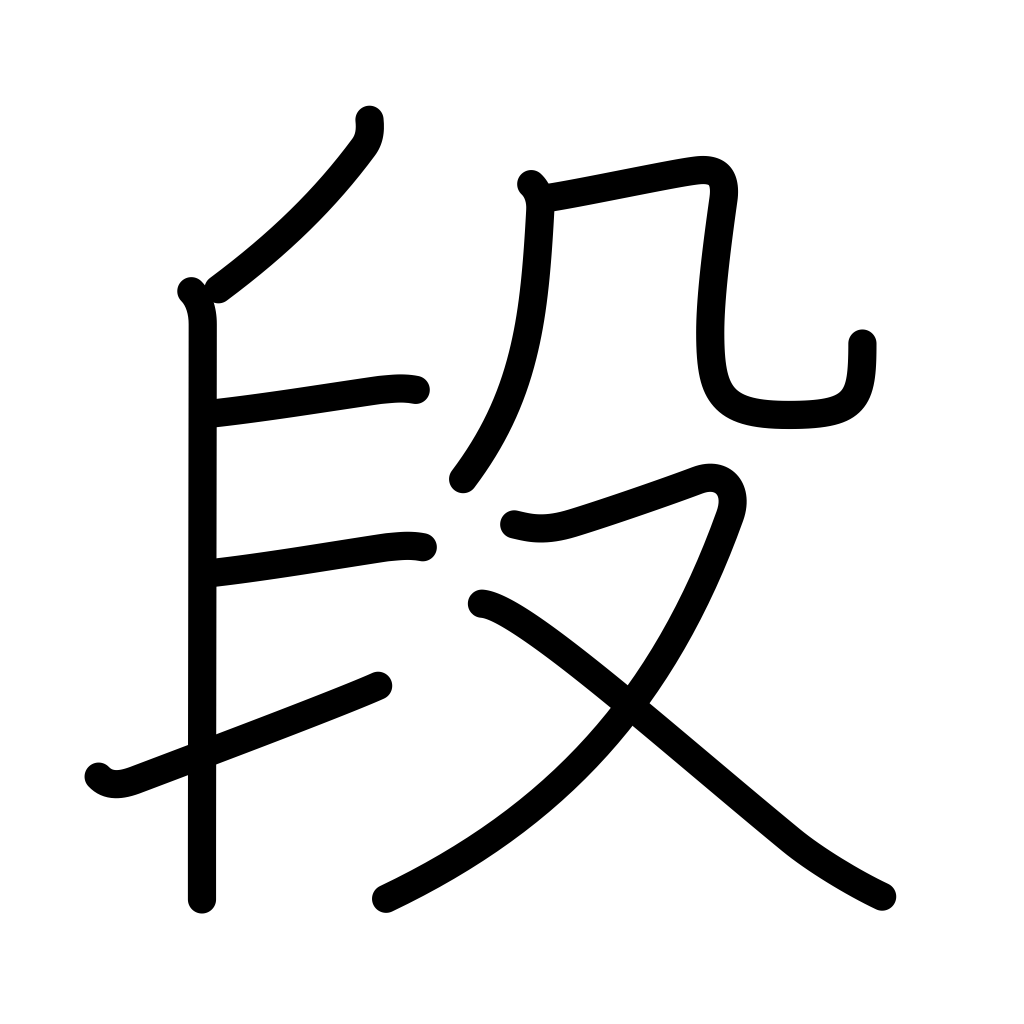
Meaning: grade, steps, stairs